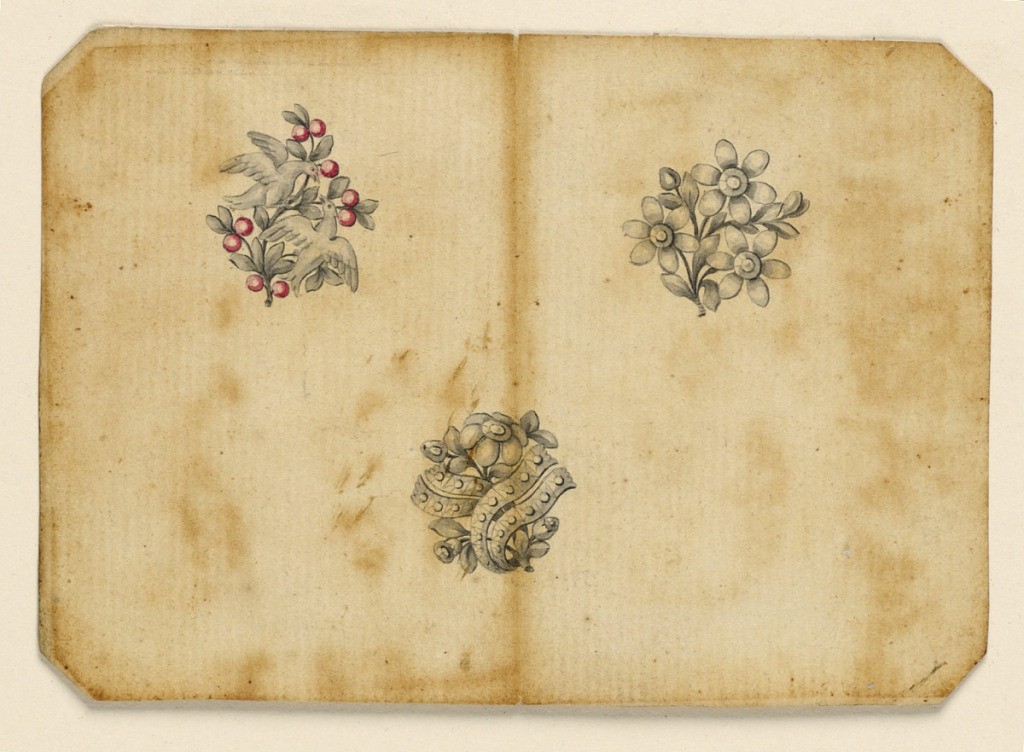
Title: Designs for Three Brooches
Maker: Giovanni Sebastiano Meyandi, Italian, active 1762 - 1794
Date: ca. 1770
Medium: Pen and ink, brush and gray, red watercolor on paper
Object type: Drawing
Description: Jewelry designs for three brooches. Above at left, a branch with red cherries and two doves; at right a branch with three blossoming flowers. Below in the interval, a branch with two interlaced ribbons studded with gems. Beveled corners.